Question: so this question is on html5 canvas the pic has the question we did in school but still do not know the answer to

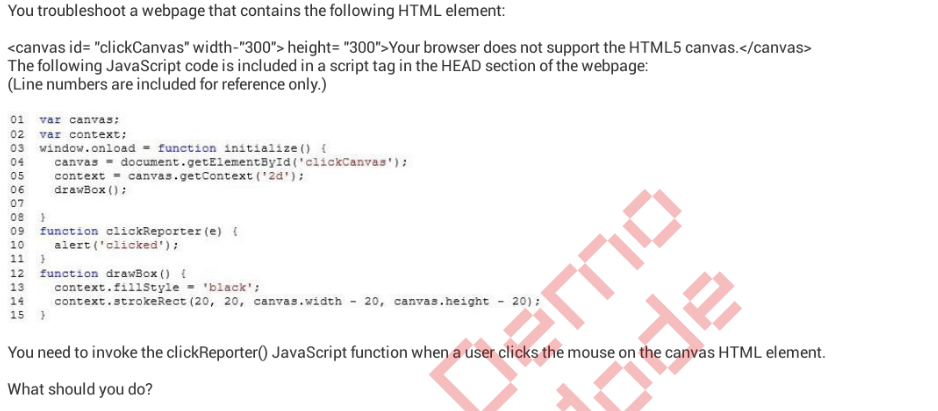
Answer: There are 2 ways to accomplish this problem
Number 1 by using an 'EventListener' in JavaScript:
'''
var canvas, context;
function drawBox() {
context.fillStyle = "black";
context.strokeRect(20, 20, canvas.width - 20, canvas.height - 20);
}
function clickReporter(e) {
console.log("clicked");
}
canvas = document.getElementById("clickCanvas");
context = canvas.getContext("2d");
drawBox();
// Add the eventlistener
canvas.addEventListener("click", clickReporter);
'''
'''
<canvas id="clickCanvas" width="300" height="300">Your browser does not support the HTML5 canvas</canvas>
'''
Numer 2 by adding the 'EventListener' in the HTML tag:
'''
var canvas, context;
function drawBox() {
context.fillStyle = "black";
context.strokeRect(20, 20, canvas.width - 20, canvas.height - 20);
}
function clickReporter(e) {
console.log("clicked");
}
canvas = document.getElementById("clickCanvas");
context = canvas.getContext("2d");
drawBox();
'''
'''
<!--- Add the eventlistener --->
<canvas id="clickCanvas" width="300" height="300" onclick="clickReporter()">Your browser does not support the HTML5 canvas</canvas>
'''